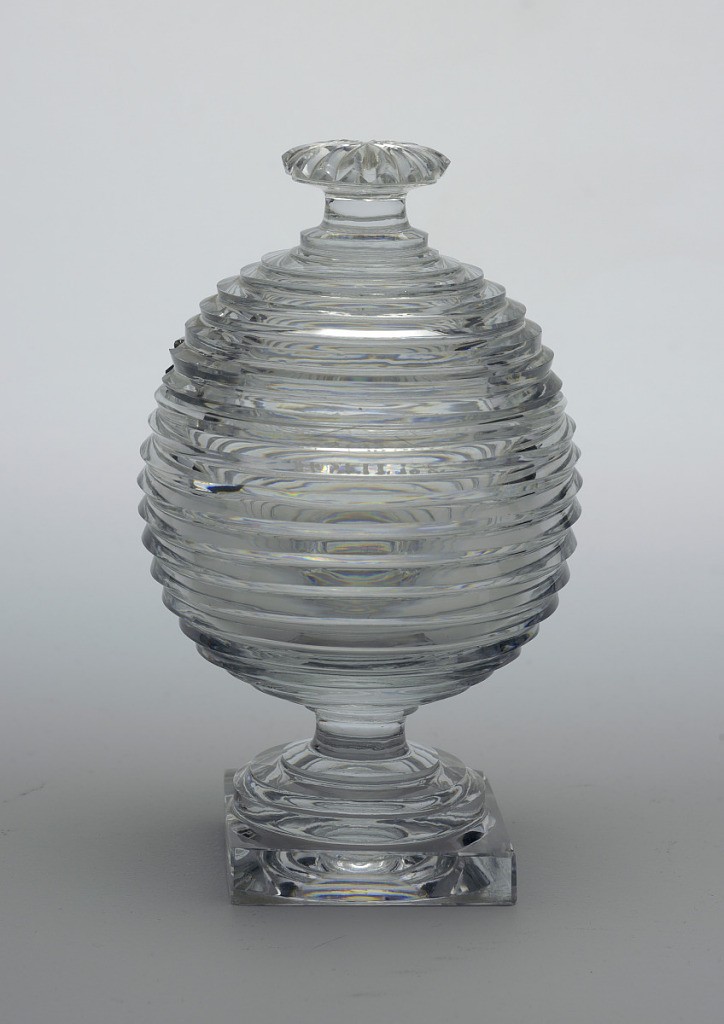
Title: Jar and cover
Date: ca. 1820–30
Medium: glass
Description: Ovoid jar and cover on plain, short stem and square pedestal base all overs step cutting cover has notch for spoon. Mushroom finial with radial cutting.